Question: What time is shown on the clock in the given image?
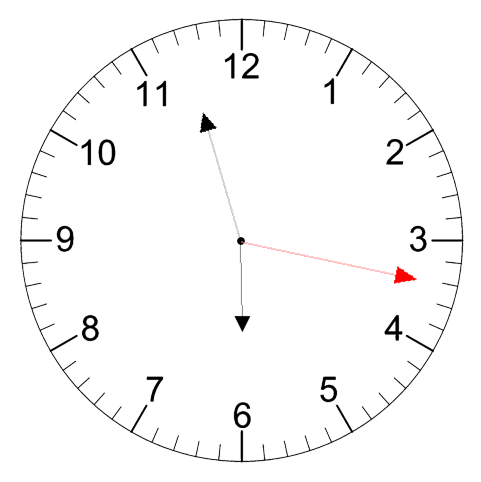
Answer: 05:57:17